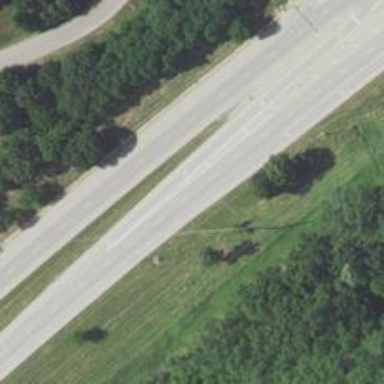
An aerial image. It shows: Asphalt road classified as trunk highway.